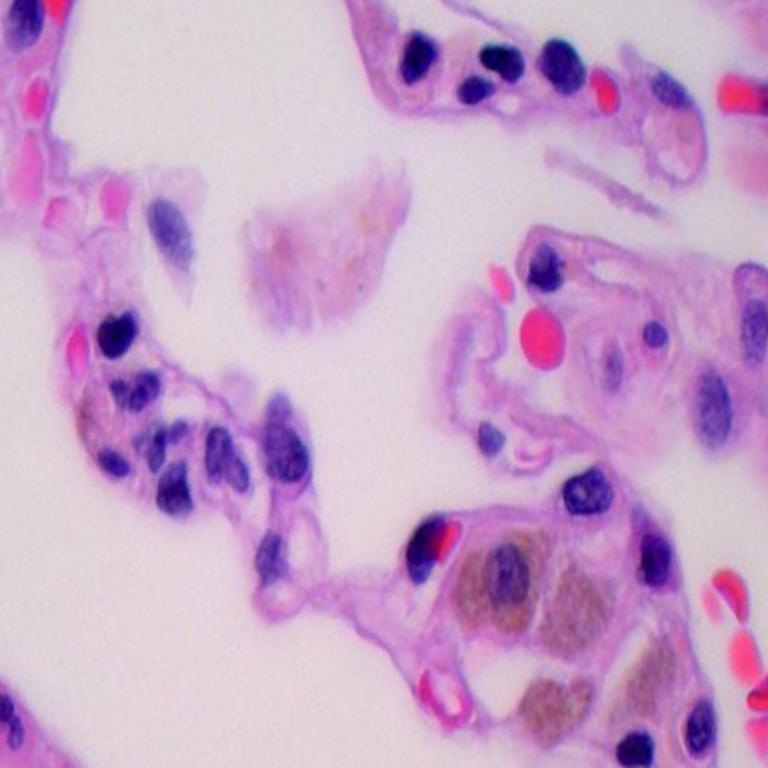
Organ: lung
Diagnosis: benign